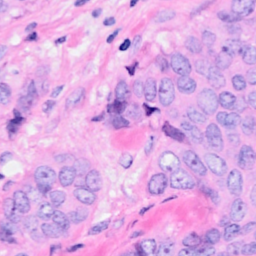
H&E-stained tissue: Breast